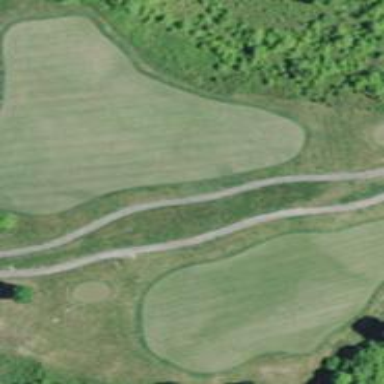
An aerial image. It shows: Footway that serves as golf path.